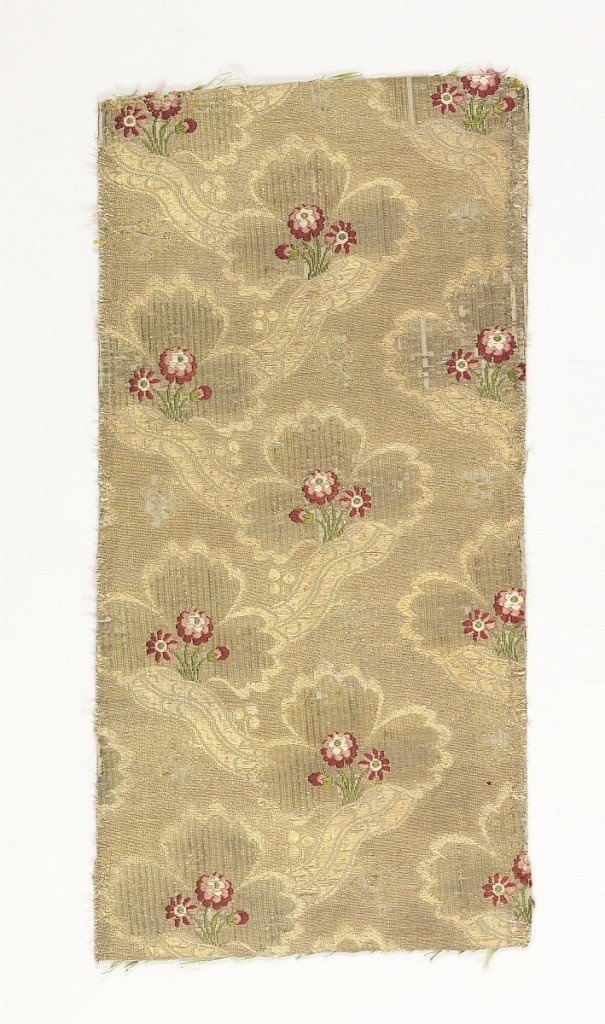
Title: Textile
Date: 18th century
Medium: silk, metallic thread Technique: woven
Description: Cloth of gold brocaded in a small flower pattern of reds and greens.